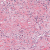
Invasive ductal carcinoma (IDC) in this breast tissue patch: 1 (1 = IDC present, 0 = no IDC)